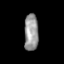
Tissue: skin
Cell type: Fibroblasts
Senescence score: 0.2238
Nuclear area (px): 509
Mean DAPI intensity: 152.198